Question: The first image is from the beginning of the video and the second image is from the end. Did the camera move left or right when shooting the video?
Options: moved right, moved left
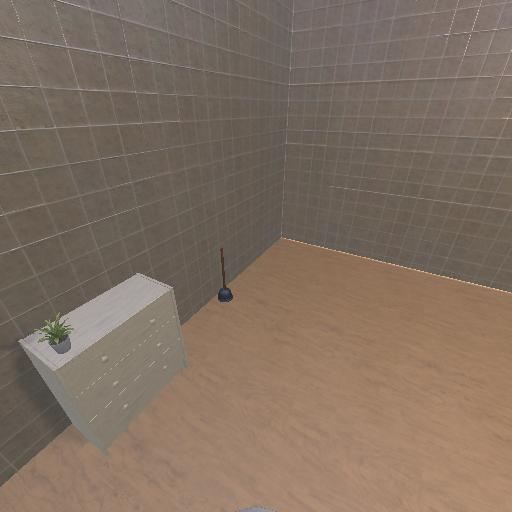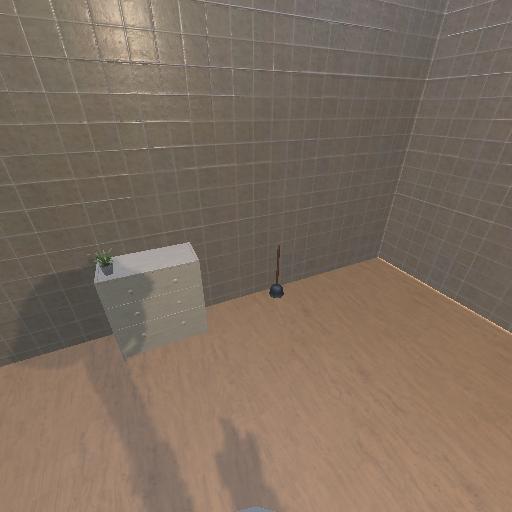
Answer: moved right